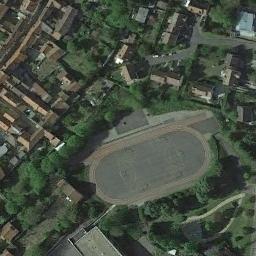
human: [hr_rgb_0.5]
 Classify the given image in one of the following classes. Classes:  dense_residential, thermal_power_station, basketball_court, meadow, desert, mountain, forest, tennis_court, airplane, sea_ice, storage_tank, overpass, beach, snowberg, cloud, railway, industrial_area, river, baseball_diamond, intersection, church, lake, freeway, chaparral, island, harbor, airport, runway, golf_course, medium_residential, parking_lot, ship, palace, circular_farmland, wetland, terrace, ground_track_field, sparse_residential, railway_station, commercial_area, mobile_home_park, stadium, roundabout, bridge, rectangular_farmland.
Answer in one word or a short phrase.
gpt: ground_track_field